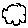
Label: cloud